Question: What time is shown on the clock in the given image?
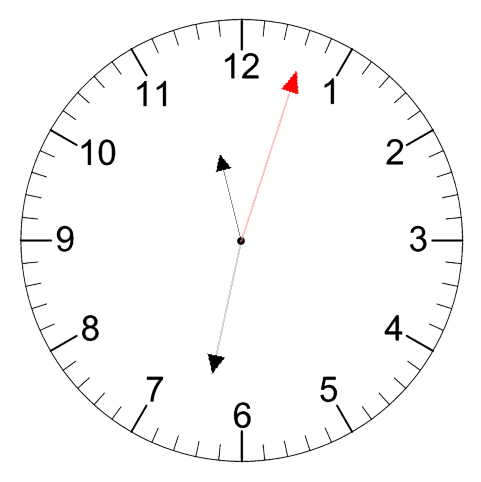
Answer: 11:32:03